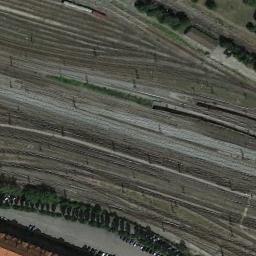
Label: railway